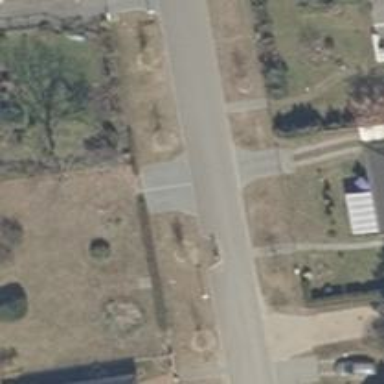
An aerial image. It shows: Traffic calming feature called choker.